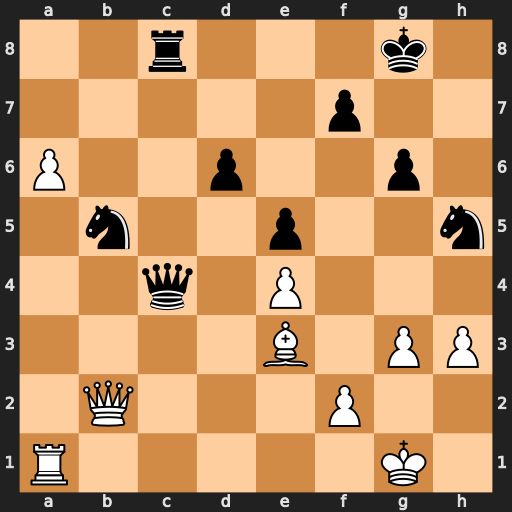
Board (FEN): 2r3k1/5p2/P2p2p1/1n2p2n/2q1P3/4B1PP/1Q3P2/R5K1
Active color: w
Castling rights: -
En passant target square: -
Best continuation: Rc1 Nc3 a7